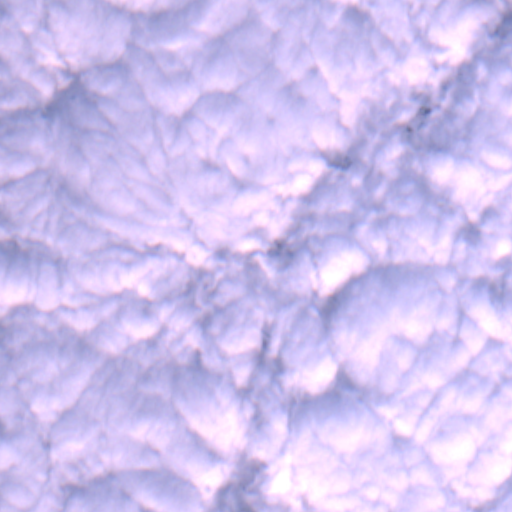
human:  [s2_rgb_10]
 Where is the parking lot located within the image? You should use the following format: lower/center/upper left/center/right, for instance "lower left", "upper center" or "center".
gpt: The parking lot is located in the upper right of the image.
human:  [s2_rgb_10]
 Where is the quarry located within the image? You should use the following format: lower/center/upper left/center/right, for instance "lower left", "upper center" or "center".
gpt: The quarry is located in the upper right of the image.
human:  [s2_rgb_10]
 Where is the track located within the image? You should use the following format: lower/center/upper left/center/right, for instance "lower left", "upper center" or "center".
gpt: The track is located in the upper right of the image.
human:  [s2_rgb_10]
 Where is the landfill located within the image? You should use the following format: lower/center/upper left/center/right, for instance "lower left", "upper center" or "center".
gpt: There is no landfill in the image.